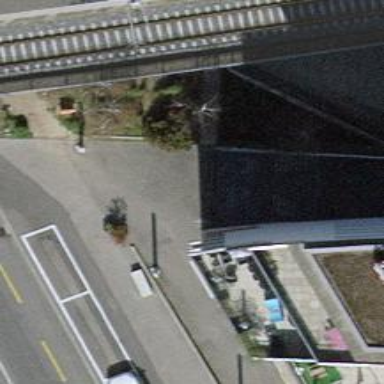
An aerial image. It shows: Set of concrete steps.